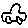
Label: car